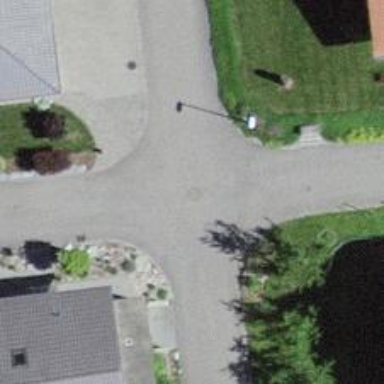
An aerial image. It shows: Asphalt service road.